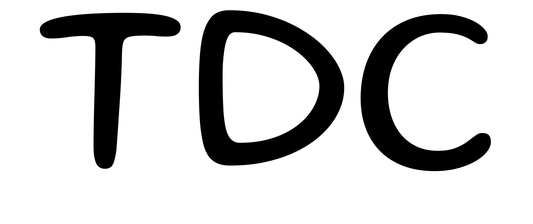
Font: Gluten_Light